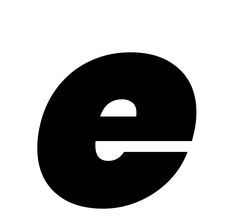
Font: Poppins-BlackItalic